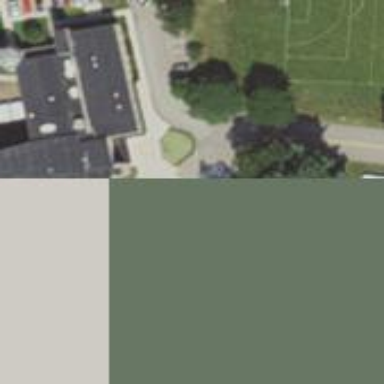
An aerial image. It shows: School building.